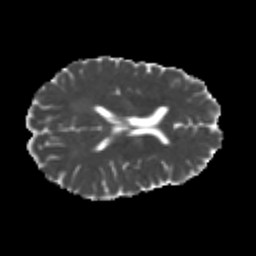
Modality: MD
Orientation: axial
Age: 24
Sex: male
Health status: healthy
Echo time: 0.074 s